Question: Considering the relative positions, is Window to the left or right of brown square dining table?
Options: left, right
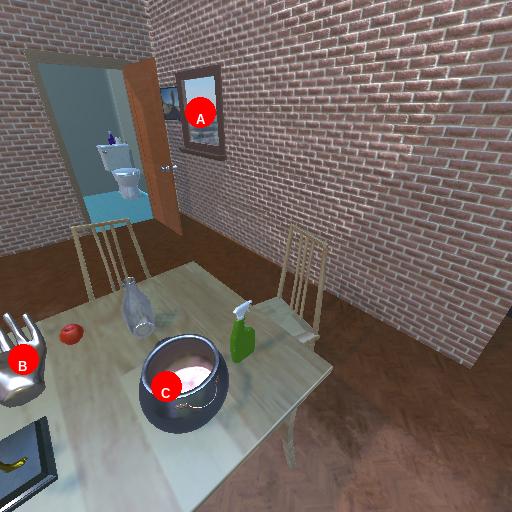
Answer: left